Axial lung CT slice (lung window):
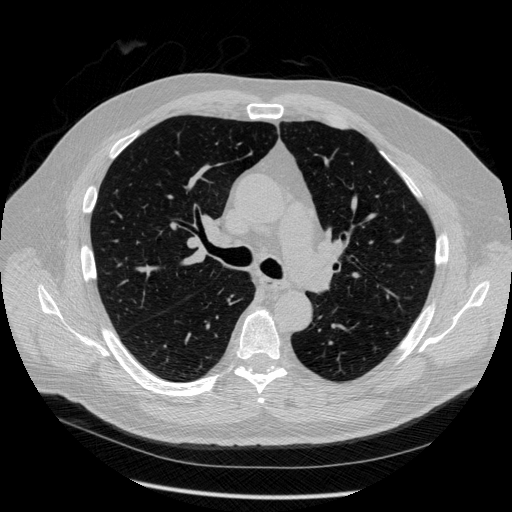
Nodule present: no